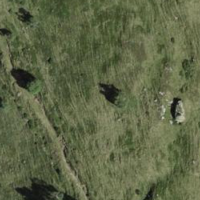
EUNIS habitat code: 32
Species observed at this site:
Erebia tyndarus